Question: Sorry for the bad title, not sure how else to write it. Anyhow, I'm using ANTLR to produce a parse tree. I'm attempting to parse function parameters, and it's sort of working but there are a few things I'd like to change, which I'm not exactly sure how to.
So here's my current setup:
'''
function
: FUNCTION WORD LPAREN functionParams RPAREN ARROW WORD LBRACE RBRACE
;
functionParams
: (AMP WORD COMMA)*
;
// these could be wrong, I wrote these in by hand
AMP: '&';
WORD: [a-zA-Z_]+;
COMMA: ',';
LPAREN: '(';
RPAREN: ')';
'''
Now this is great, it works. But when I input say
'''
fn test(&x, &y, &z) -> int { }
'''
It gives me an error, and an outcome I would prefer to change. The error being that it expects a comma after every parameter, so '&z' would become '&z,' which is not what I want.
Secondly, the tree it produces (gui) is like this:

However, I would like the function parameters to be parsed to the tree like so (remove the commas for easier interpretation, and give each parameter it's own node).
'''
PARAMS
/ &x &y
'''
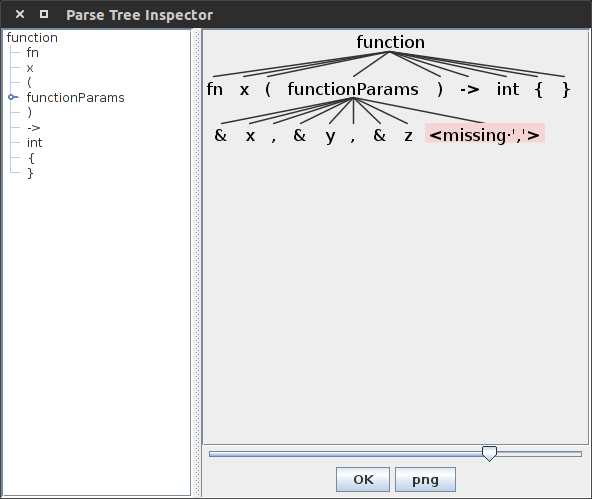
Answer: Regarding your first question, change
'''
functionParams
: (AMP WORD COMMA)*
;
'''
to
'''
functionParams
: ( param ( COMMA param )* )?
;
param
: AMP WORD
;
'''
Regarding your second question, you do not indicate the version of Antlr you are using. If it is Antlr V4, the parser can only produce a parse tree, not an AST. As a practical matter, working with a parse tree is little different than with an AST - just walk it and extract information from the nodes of interest. With a little planning, you can define grammar rules that well isolate useful information into parse tree nodes of their own, such as the 'param' rule above. You are, of course, free to walk the parse tree and generate an AST of your own design.
If you are using Antlr V3, the parser will produce an AST directly. The parser grammar syntax also permits shaping of the AST, including skipping of nodes, in a fairly flexible manner. The advantages of V3 are not so great, however, to recommend it in general over Antlr V4.